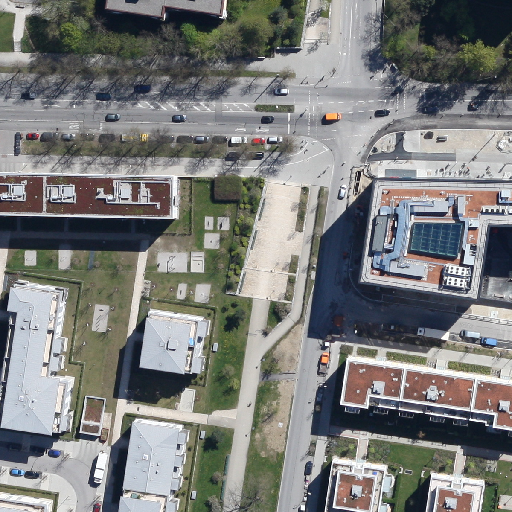
Referring expression: light-duty vehicle